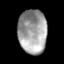
Tissue: skin
Cell type: Epithelial cells
Senescence score: 0.8431
Nuclear area (px): 1234
Mean DAPI intensity: 159.563